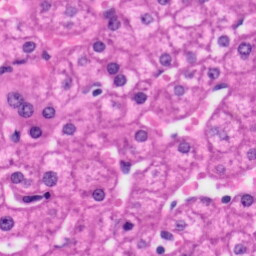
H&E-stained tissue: Liver